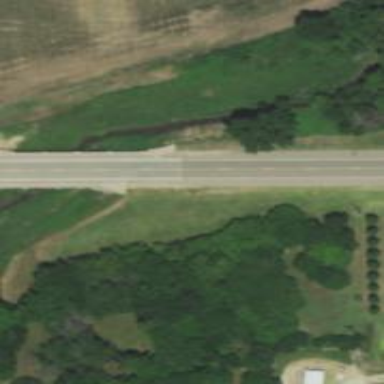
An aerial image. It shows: Secondary road with bridge.